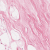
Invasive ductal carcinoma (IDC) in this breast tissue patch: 0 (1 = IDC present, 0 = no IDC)